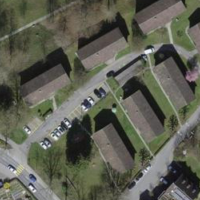
EUNIS habitat code: 55
Species observed at this site:
Passer domesticus
Vespa crabro